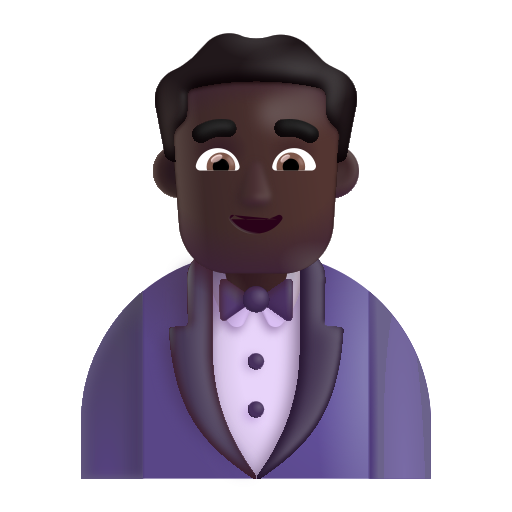
man in tuxedo color dark